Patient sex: F
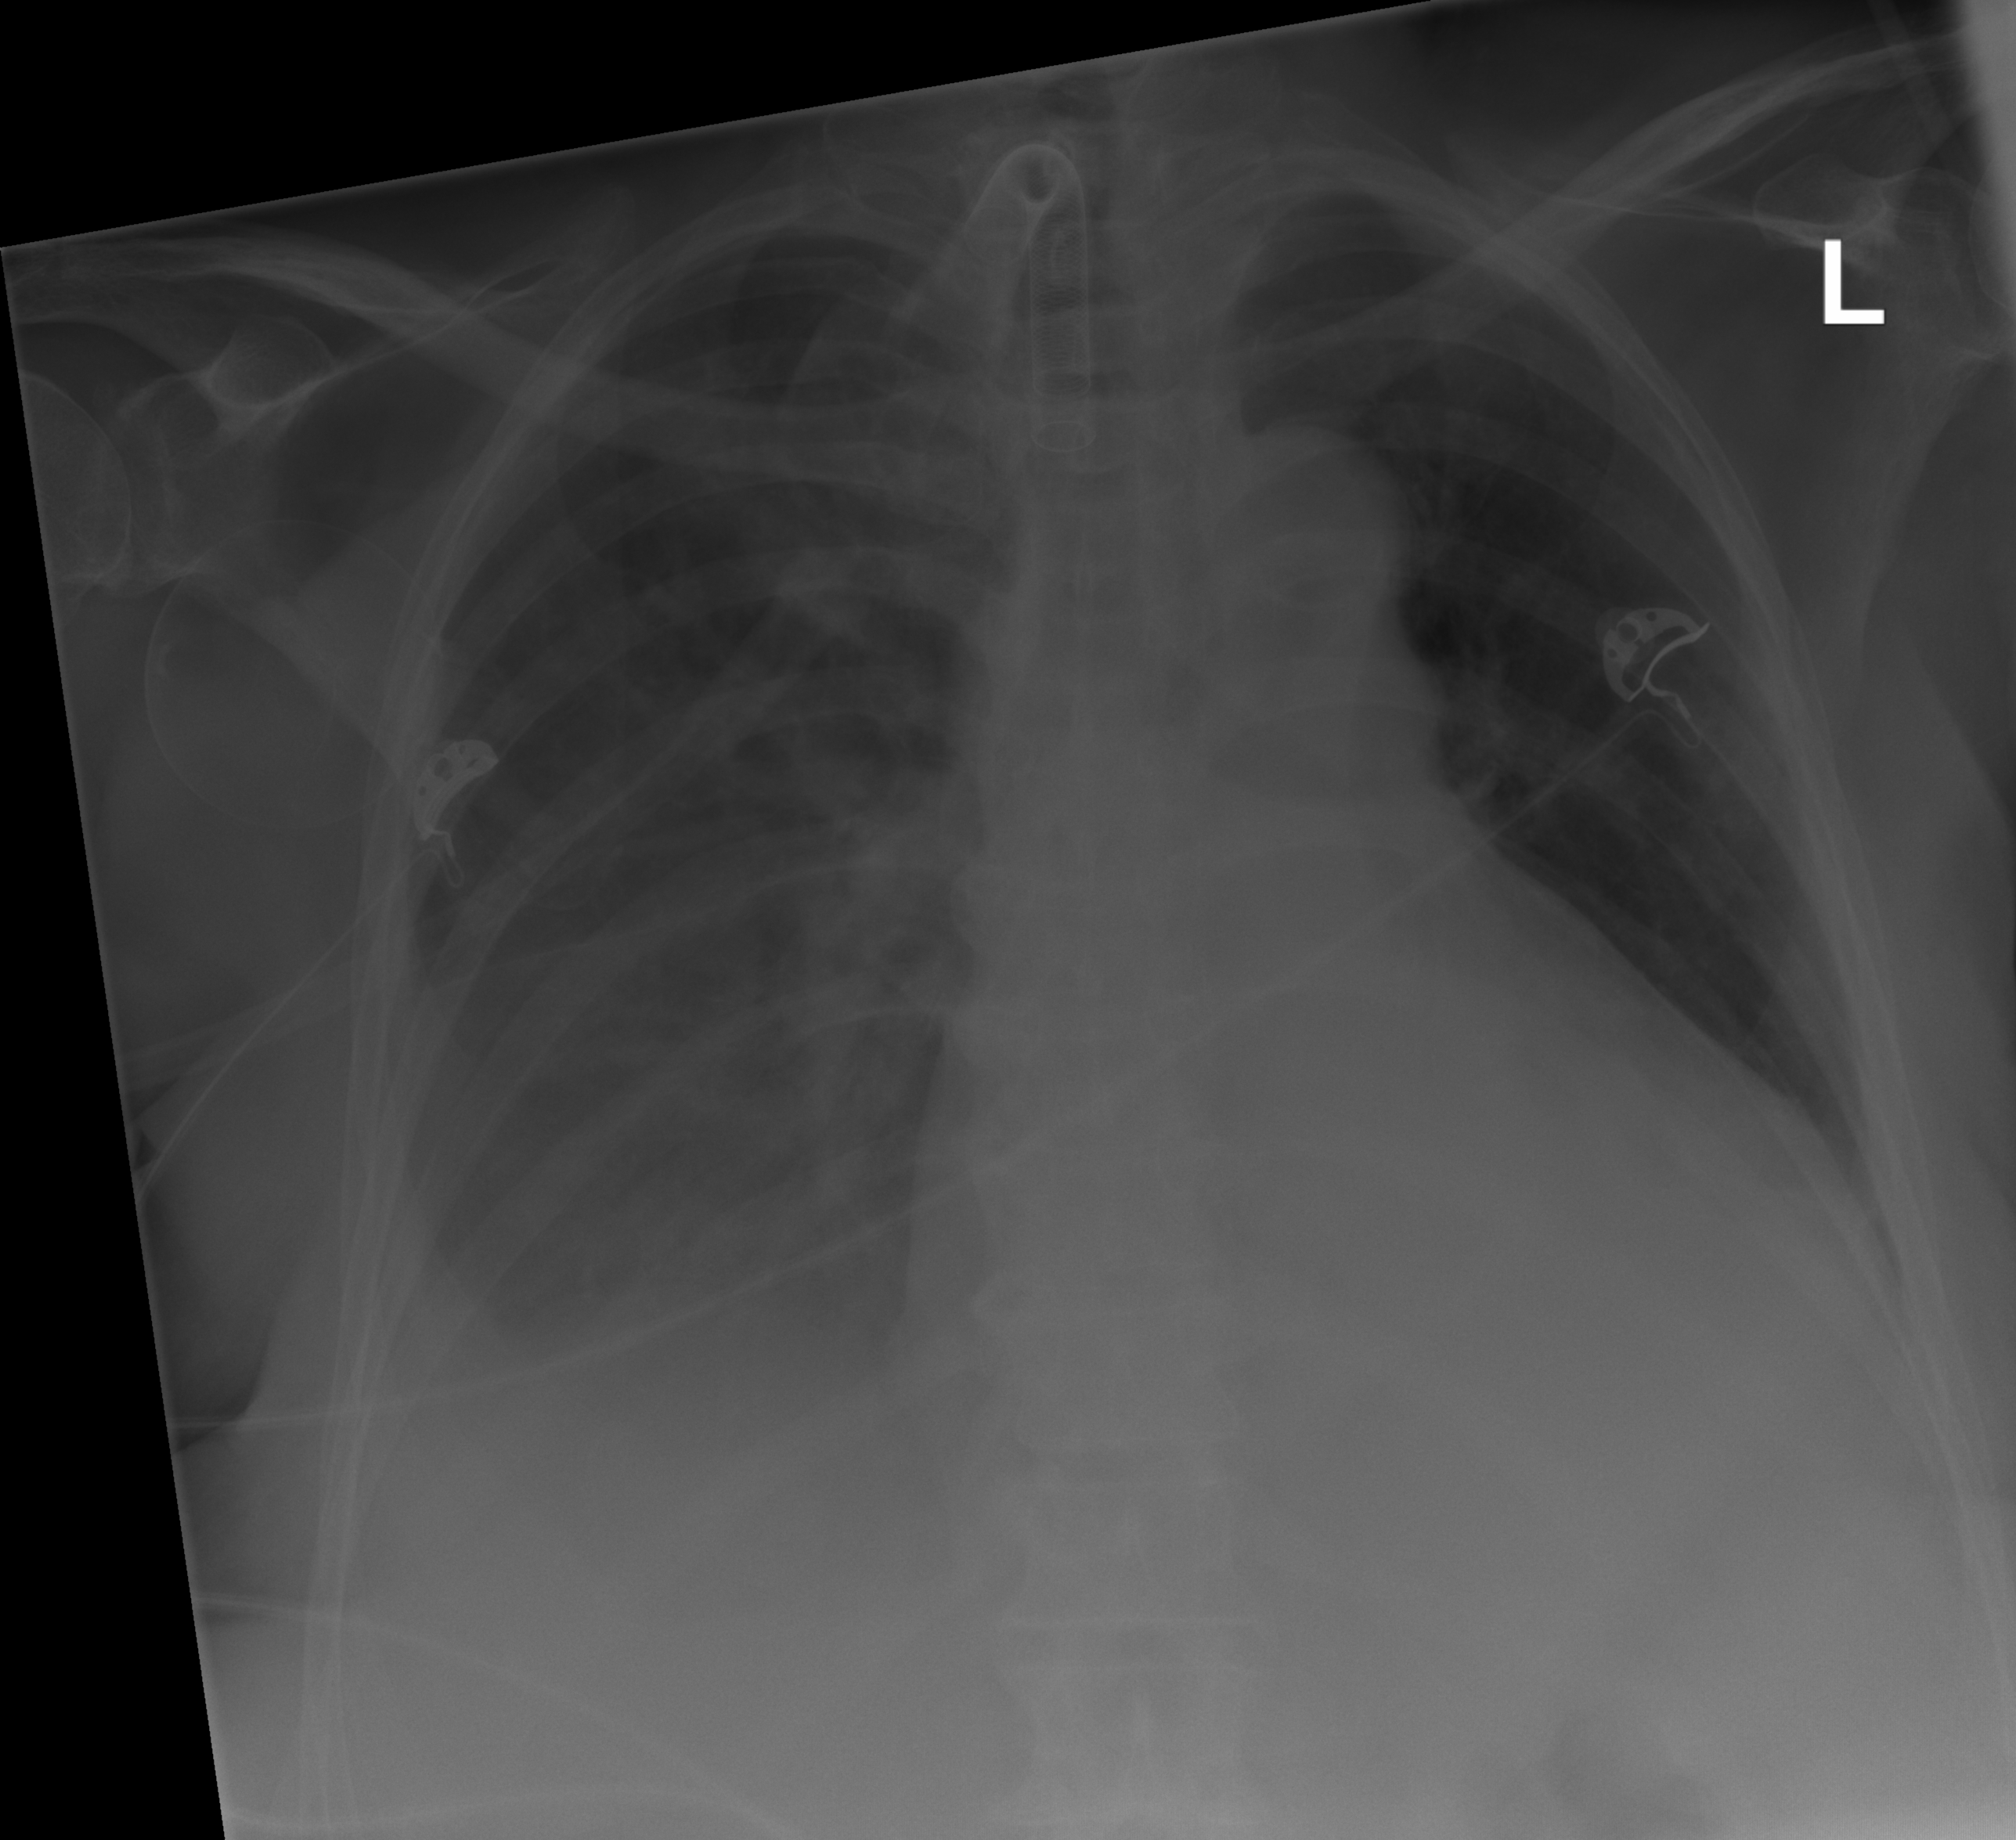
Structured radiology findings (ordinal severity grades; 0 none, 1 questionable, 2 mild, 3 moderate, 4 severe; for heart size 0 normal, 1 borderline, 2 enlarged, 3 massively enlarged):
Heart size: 2
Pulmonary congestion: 2
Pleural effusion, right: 2
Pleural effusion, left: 1
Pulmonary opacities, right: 0
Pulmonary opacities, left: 0
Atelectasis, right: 2
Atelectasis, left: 1